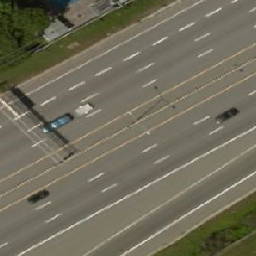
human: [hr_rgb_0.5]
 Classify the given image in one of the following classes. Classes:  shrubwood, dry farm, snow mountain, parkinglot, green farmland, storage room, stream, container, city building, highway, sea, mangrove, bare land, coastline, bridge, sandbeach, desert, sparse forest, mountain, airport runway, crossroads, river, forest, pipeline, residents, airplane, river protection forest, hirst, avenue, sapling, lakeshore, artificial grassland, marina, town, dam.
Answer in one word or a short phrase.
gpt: highway